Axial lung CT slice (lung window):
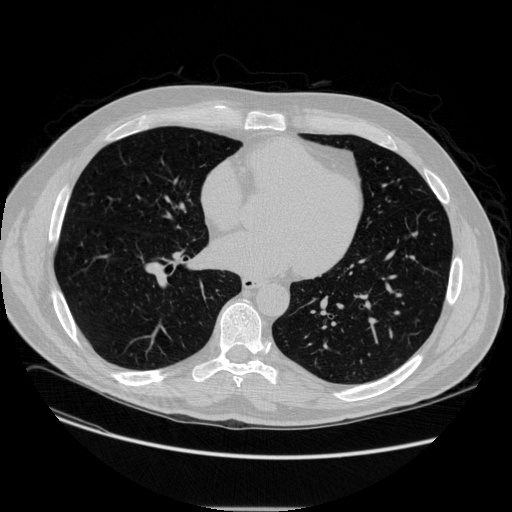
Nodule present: no